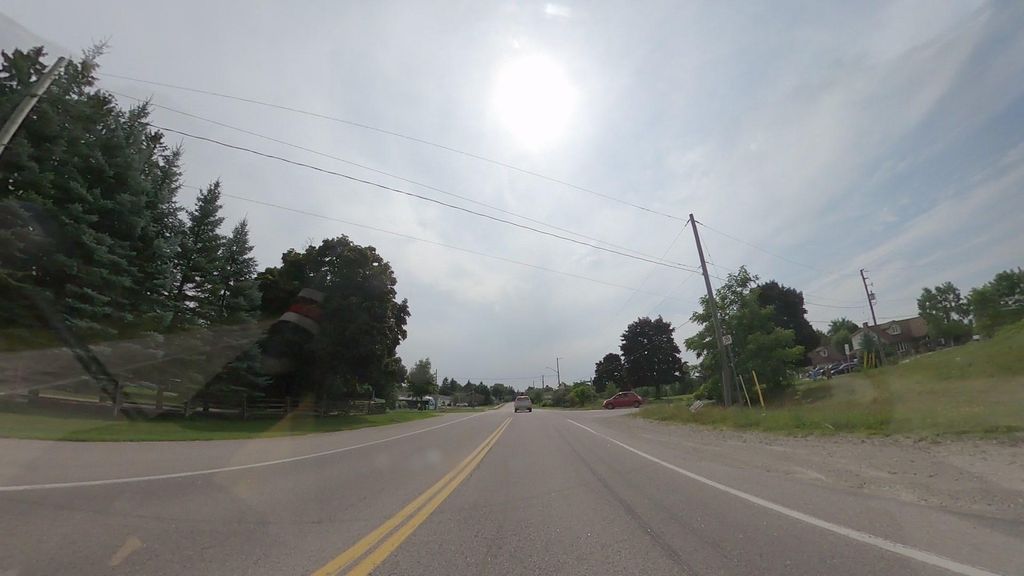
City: kitchener-waterloo